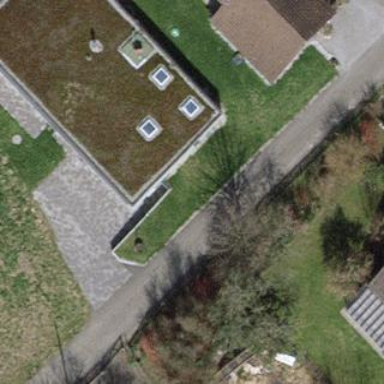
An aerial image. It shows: Building with flat roof.